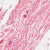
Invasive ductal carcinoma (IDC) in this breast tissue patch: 0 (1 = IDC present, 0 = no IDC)